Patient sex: F
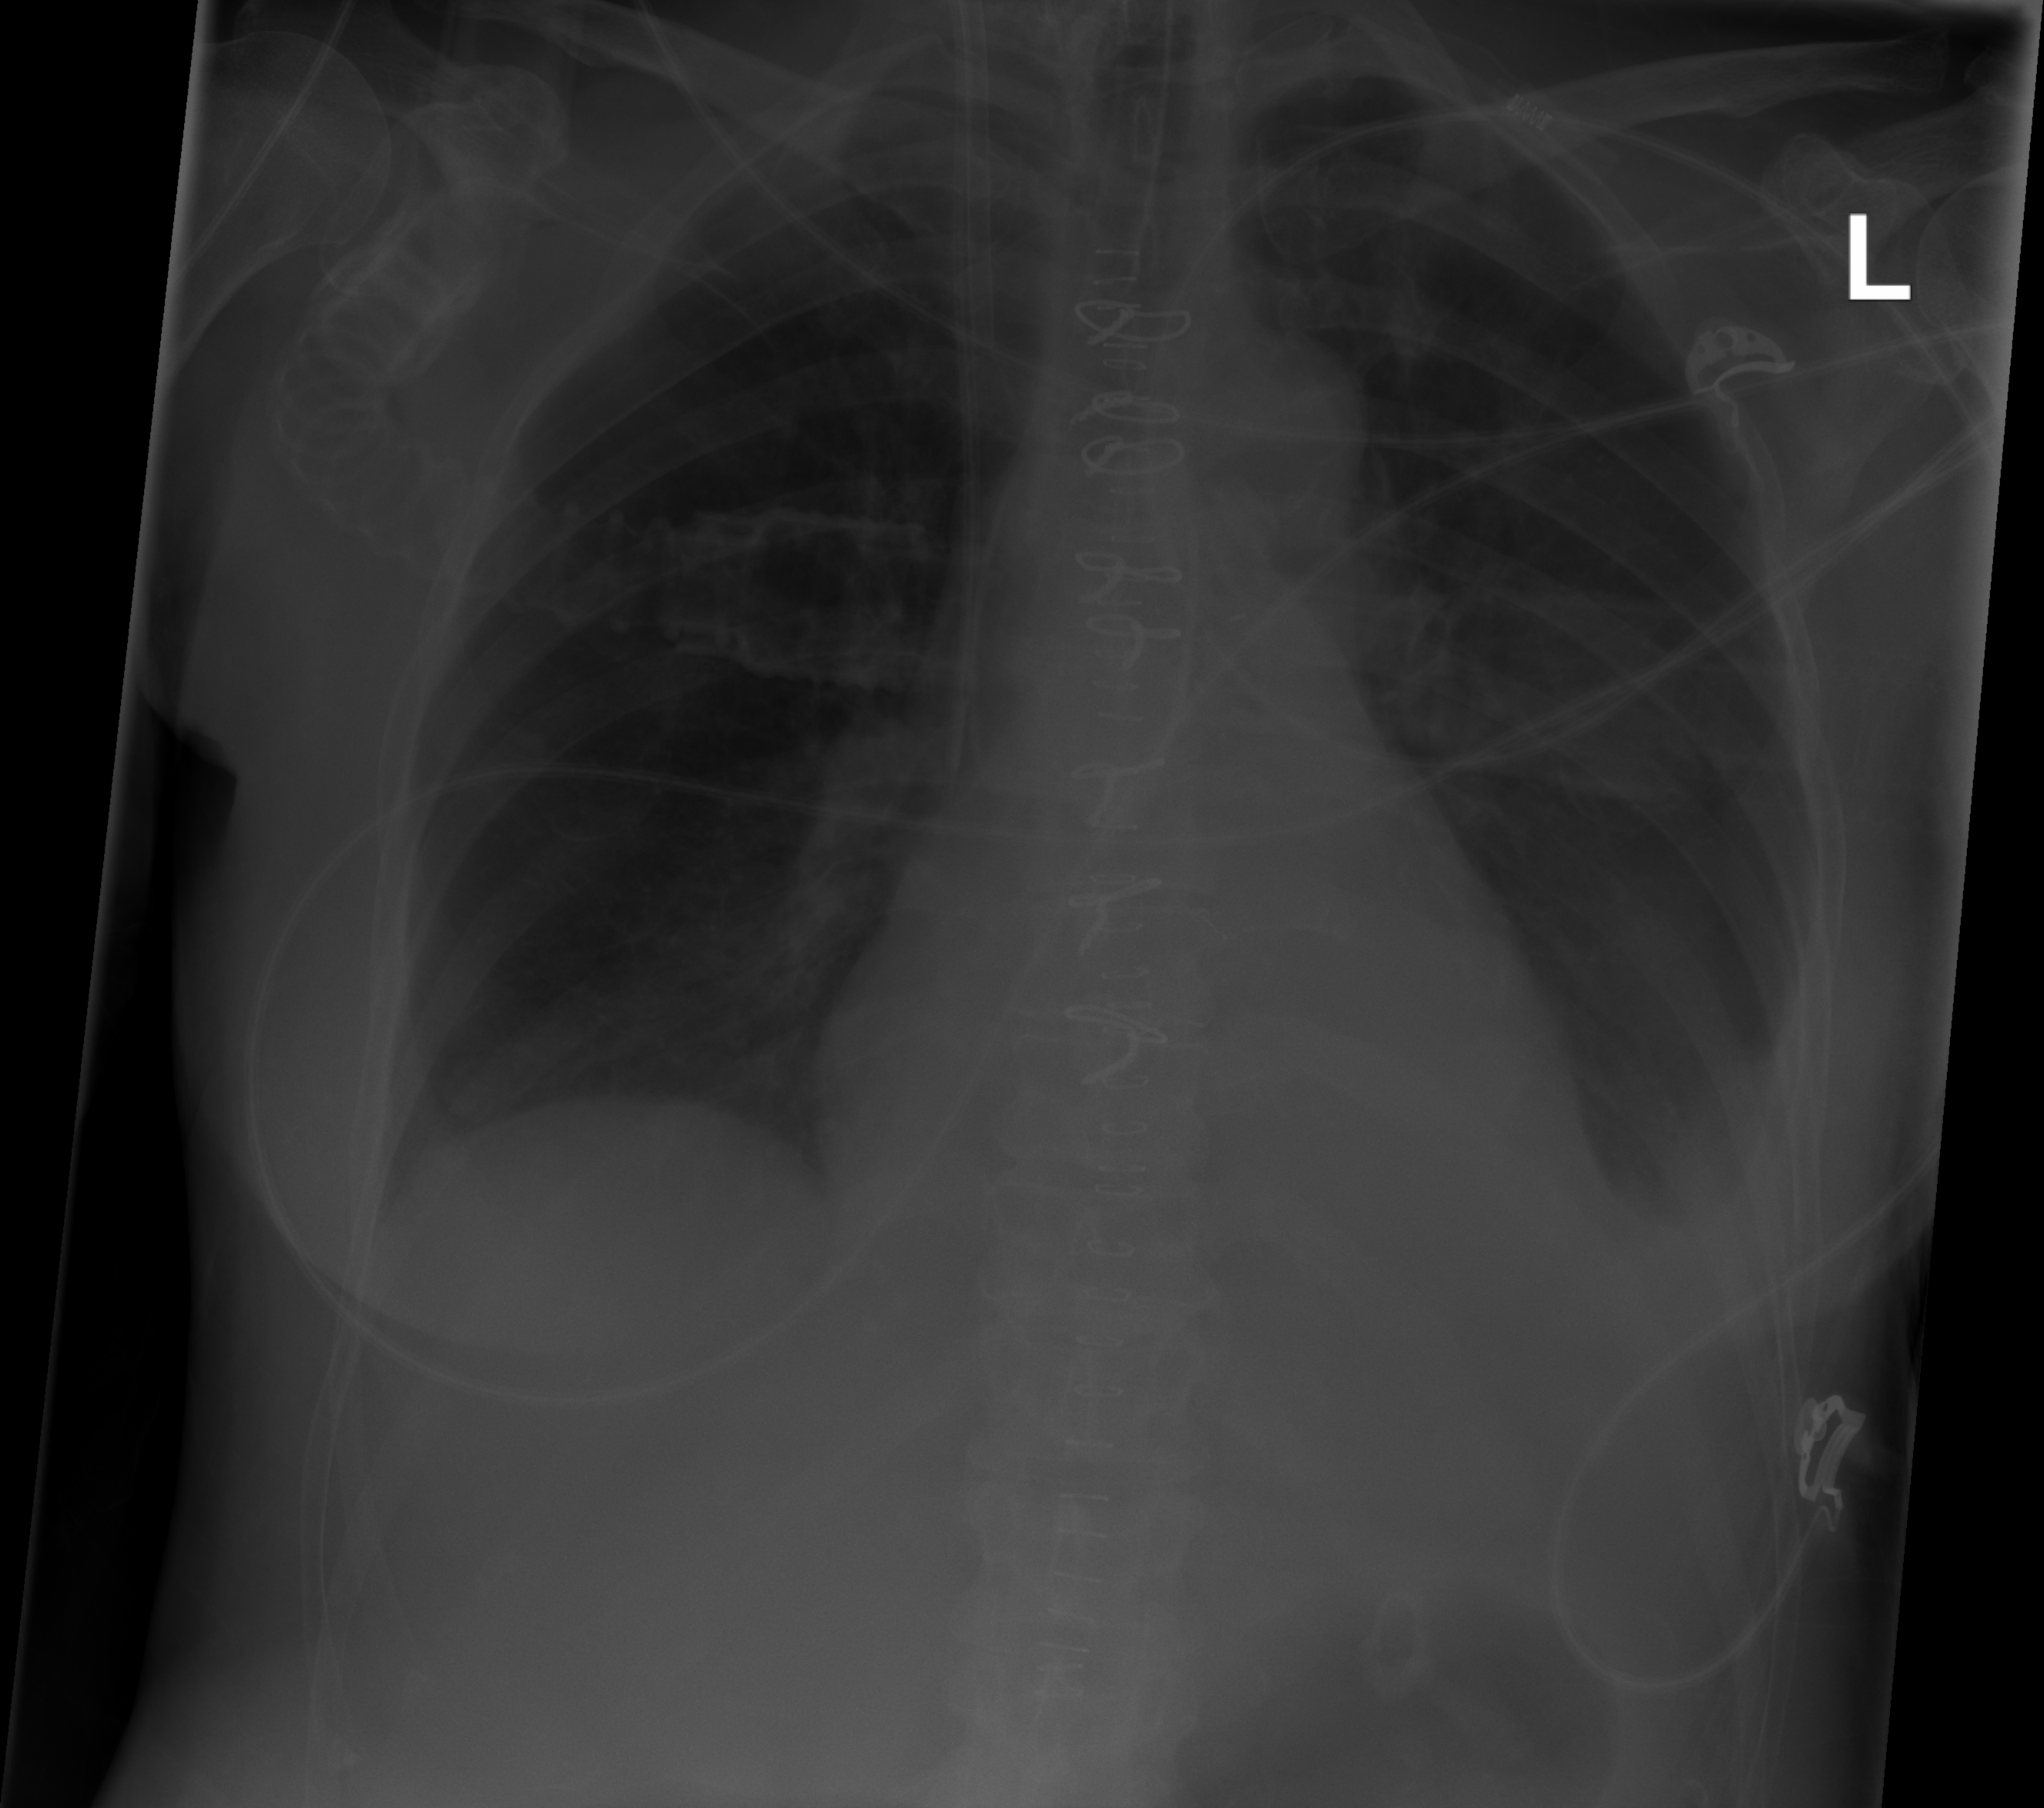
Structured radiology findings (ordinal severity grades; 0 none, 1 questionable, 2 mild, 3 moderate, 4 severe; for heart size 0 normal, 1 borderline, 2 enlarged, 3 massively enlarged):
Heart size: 1
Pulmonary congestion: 0
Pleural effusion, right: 0
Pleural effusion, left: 2
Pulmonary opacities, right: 0
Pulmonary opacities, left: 0
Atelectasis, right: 0
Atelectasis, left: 2